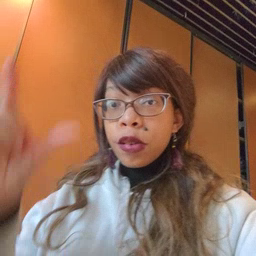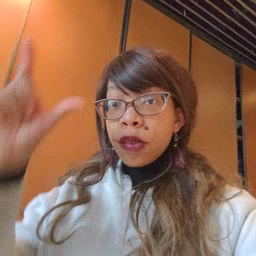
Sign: moon